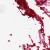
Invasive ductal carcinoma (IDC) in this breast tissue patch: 0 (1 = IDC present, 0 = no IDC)